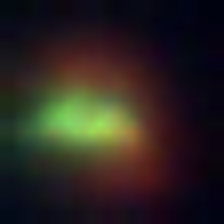
Taxon: NanoPlankton
Group: Other